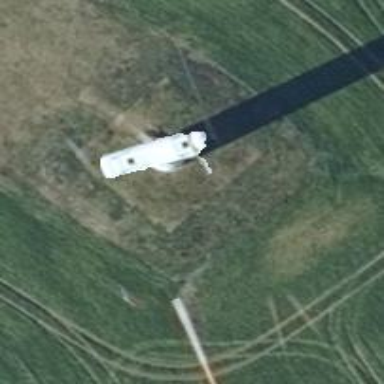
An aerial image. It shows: Wind power generator with horizontal axis wind turbine manufactured by Vestas.